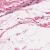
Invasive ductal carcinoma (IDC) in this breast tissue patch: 0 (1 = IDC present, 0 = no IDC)